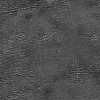
Atmospheric dust classification: not_dusty